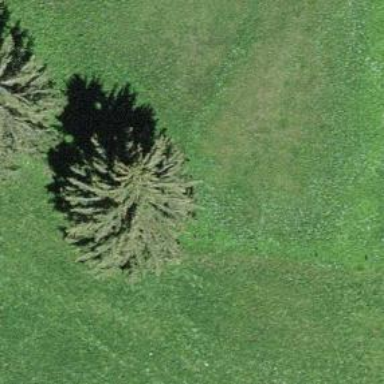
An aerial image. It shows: Evergreen needle-leaved tree.